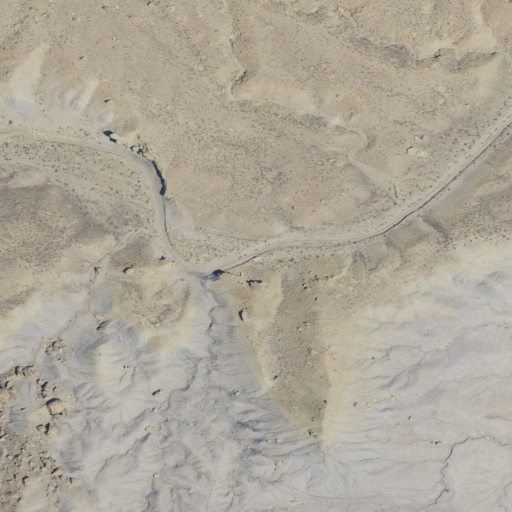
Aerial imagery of valley in Utah named Blue Castle Canyon containing shrub, barren land, and grassland